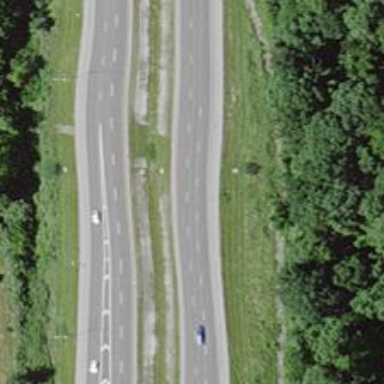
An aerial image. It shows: Expressway with asphalt surface classified as trunk highway.